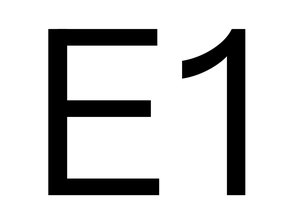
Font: InstrumentSans_Regular